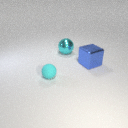
large cyan metal sphere to the left of large blue metal cube